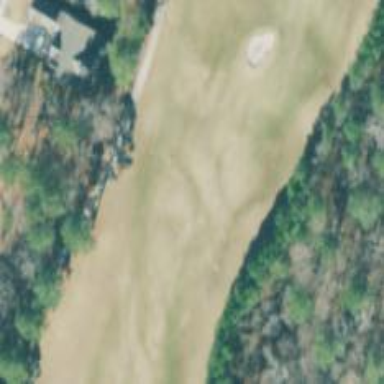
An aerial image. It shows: View of golf hole.